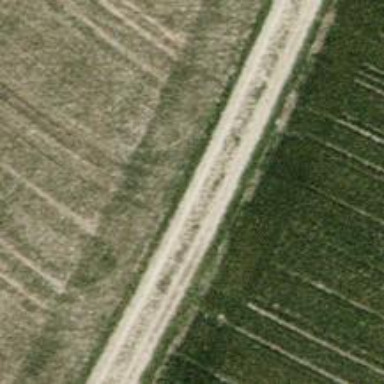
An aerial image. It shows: Track with compacted grade2 surface.